Question:
I'm wondering how I can create a popover with buttons like this.
ANSWER:
'''
UIActionSheet * actionSheet = [[UIActionSheet alloc] initWithTitle: nil
delegate: self
cancelButtonTitle: nil
destructiveButtonTitle: nil
otherButtonTitles: @"Take Photo",
@"Choose Existing Photo", nil];
[actionSheet showFromRect: button.frame inView: button.superview animated: YES];
'''
Somewhere else in your delegated object class...
'''
-(void)actionSheet:(UIActionSheet *)actionSheet clickedButtonAtIndex:(NSInteger)buttonIndex {
if (buttonIndex == 0) {
// take photo...
}
else if (buttonIndex == 1) {
// choose existing photo...
}
}
'''
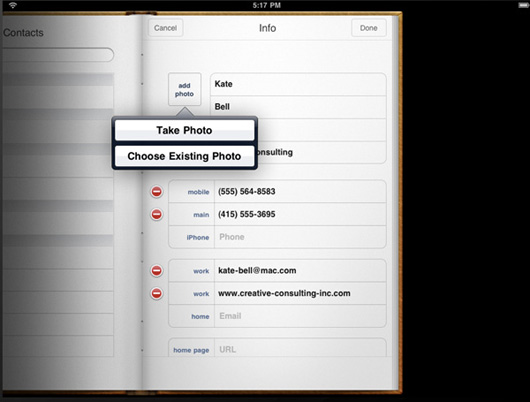
Answer: This is a 'UIActionSheet'. On the iPhone, it animates in from the bottom. On the iPad it appears in a popover.
Assuming you're doing this on the press of a button:
'''
UIActionSheet * actionSheet = [[UIActionSheet alloc] initWithTitle: nil
delegate: self
cancelButtonTitle: nil
destructiveButtonTitle: nil
otherButtonTitles: @"Take Photo",
@"Choose Existing Photo", nil];
[actionSheet showFromRect: button.frame inView: button.superview animated: YES];
'''
---
In iOS8+, you should use the new 'UIAlertController' class:
'''
UIAlertController * alertController = [UIAlertController alertControllerWithTitle: nil
message: nil
preferredStyle: UIAlertControllerStyleActionSheet];
[alertController addAction: [UIAlertAction actionWithTitle: @"Take Photo" style: UIAlertActionStyleDefault handler:^(UIAlertAction *action) {
// Handle Take Photo here
}]];
[alertController addAction: [UIAlertAction actionWithTitle: @"Choose Existing Photo" style: UIAlertActionStyleDefault handler:^(UIAlertAction *action) {
// Handle Choose Existing Photo here
}]];
alertController.modalPresentationStyle = UIModalPresentationPopover;
UIPopoverPresentationController * popover = alertController.popoverPresentationController;
popover.permittedArrowDirections = UIPopoverArrowDirectionUp;
popover.sourceView = sender;
popover.sourceRect = sender.bounds;
[self presentViewController: alertController animated: YES completion: nil];
'''
---
'''
let alertController = UIAlertController(title: nil, message: nil, preferredStyle: .ActionSheet)
alertController.addAction(UIAlertAction(title: "Take Photo", style: .Default, handler: { alertAction in
// Handle Take Photo here
}))
alertController.addAction(UIAlertAction(title: "Choose Existing Photo", style: .Default, handler: { alertAction in
// Handle Choose Existing Photo
}))
alertController.modalPresentationStyle = .Popover
let popover = alertController.popoverPresentationController!
popover.permittedArrowDirections = .Up
popover.sourceView = sender
popover.sourceRect = sender.bounds
presentViewController(alertController, animated: true, completion: nil)
'''